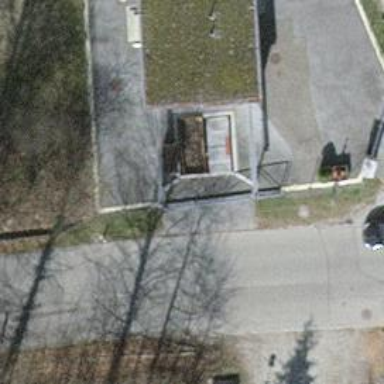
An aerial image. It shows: Gate.